Question: <URL>

'''
<?xml version="1.0" encoding="utf-8"?>
<LinearLayout xmlns:android="http://schemas.android.com/apk/res/android"
xmlns:ads="http://schemas.android.com/apk/lib/com.google.ads"
android:layout_width="match_parent"
android:layout_height="match_parent"
android:orientation="vertical" >
<com.google.ads.AdView
android:id="@+id/adView"
android:layout_width="fill_parent"
android:layout_height="wrap_content"
ads:adSize="SMART_BANNER"
ads:adUnitId="xxaassss"
ads:loadAdOnCreate="true" >
</com.google.ads.AdView>
<ListView
android:id="@+id/list"
android:layout_width="fill_parent"
android:layout_height="wrap_content"
android:divider="#b5b5b5"
android:dividerHeight="1dp"
android:listSelector="@drawable/list_selector" />
</LinearLayout>
'''
in onCreate of Activity class (I am extending from Activity class and not ListActivity):
'''
super.onCreate(savedInstanceState);
setContentView(R.layout.main);
ListView list=(ListView)findViewById(R.id.list);
ArrayList<HashMap<String, String>> categoriesList = new ArrayList<HashMap<String, String>>();
for(int i=0;i<119;i++) {
HashMap<String, String> map = new HashMap<String, String>();
map.put(KEY_ID, String.valueOf(i));
//map.put(KEY_TITLE, "hello");
map.put(KEY_TITLE, Prayer.tip.getNthLine(i, true).replace("~", ""));
map.put(KEY_ARTIST, "");
map.put(KEY_DURATION, "");
map.put(KEY_THUMB_URL, String.valueOf(getResources().getIdentifier("img" + i, "drawable", getPackageName())));
categoriesList.add(map);
}
LazyAdapter adapter=new LazyAdapter(this, categoriesList);
list.setAdapter(adapter);
list.setFastScrollEnabled(true);
'''
I haven't posted code of LazyAdapter as I think it has nothing to do with the styling of that fast thumb scrollbar. If required, I can post that code too.
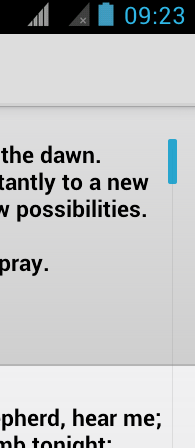
Answer: Change your xml code like this
'''
<com.google.ads.AdView
android:id="@+id/adView"'enter code here'
android:layout_width="match_parent"
android:layout_height="wrap_content"
ads:adSize="SMART_BANNER"
ads:adUnitId="xxaassss"
ads:loadAdOnCreate="true" >
</com.google.ads.AdView>
<ListView
android:id="@+id/list"
android:layout_width="match_parent"
android:layout_height="wrap_content"
android:layout_weight="1"
android:divider="#FFF"
android:fadeScrollbars="false"
style="@style/CustomTheme"
android:scrollX="0px"
android:scrollY="0px"
android:scrollbarAlwaysDrawVerticalTrack="true"
android:scrollbarSize="20dp"
android:scrollbarStyle="outsideOverlay"
android:scrollbars="vertical" />
'''
and in your style
'''
<style name="CustomTheme" parent="android:Theme">
<item name="android:scrollbarTrackVertical">@drawable/scroll_track</item>
<item name="android:scrollbarThumbVertical">@drawable/scroll_thumb</item>
'''
like in manifest
'<application android:icon="@drawable/icon" android:label="@string/app_name" android:theme="@style/CustomTheme">'